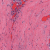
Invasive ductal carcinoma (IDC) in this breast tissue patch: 0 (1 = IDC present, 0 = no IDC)